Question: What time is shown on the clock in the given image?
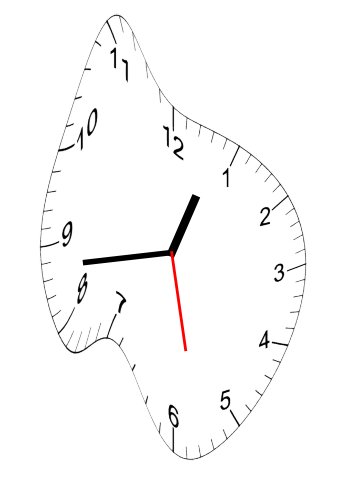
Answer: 12:43:28